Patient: sex F, age 35
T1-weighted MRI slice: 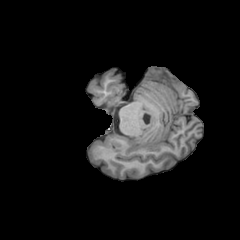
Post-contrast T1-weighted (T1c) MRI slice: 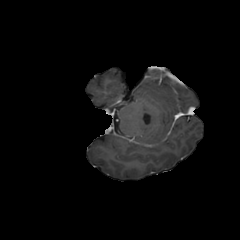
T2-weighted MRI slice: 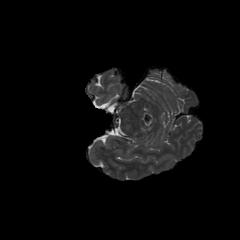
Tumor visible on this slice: yes
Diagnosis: Astrocytoma, IDH-mutant
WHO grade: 3